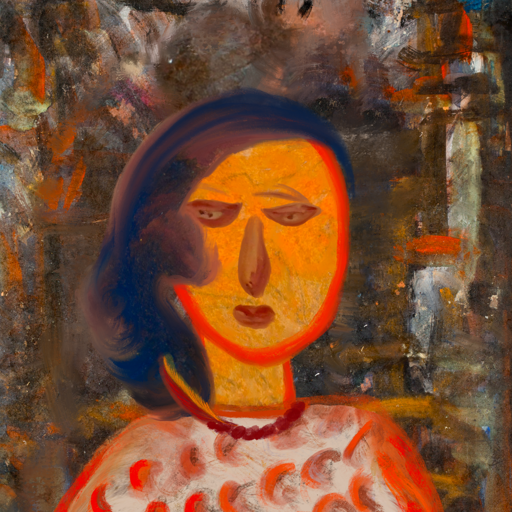
Background: GypsyQueen, Head And Neck Front: Sisters, Face Front: Pious_Lady, Bust: Rupkatha, Hair Front: Mother_And_Son_Son, Head Accessory: Blank, Second Necklace: Blank, Necklace: Pipe, Baby: Blank